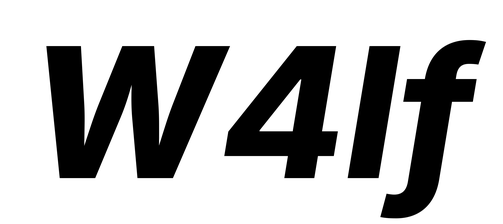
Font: Inter-Italic_ExtraBold_Italic